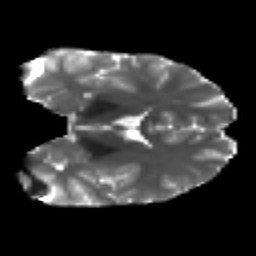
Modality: T2w
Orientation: coronal
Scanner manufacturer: ge
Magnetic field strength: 3 T
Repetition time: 7.98 s
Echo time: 0.0701 s